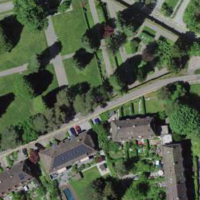
EUNIS habitat code: 53
Species observed at this site:
Cardamine pratensis